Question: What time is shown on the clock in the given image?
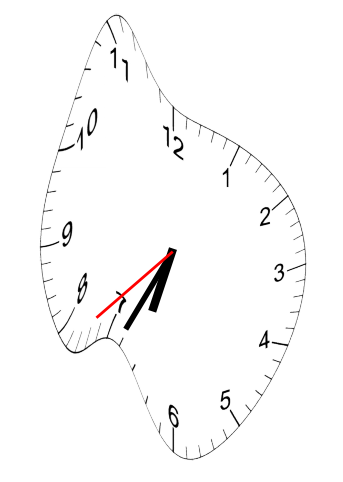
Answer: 06:34:38